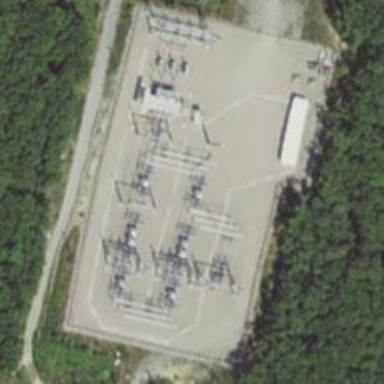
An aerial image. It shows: Switch used for power control.